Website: home-depot
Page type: payment
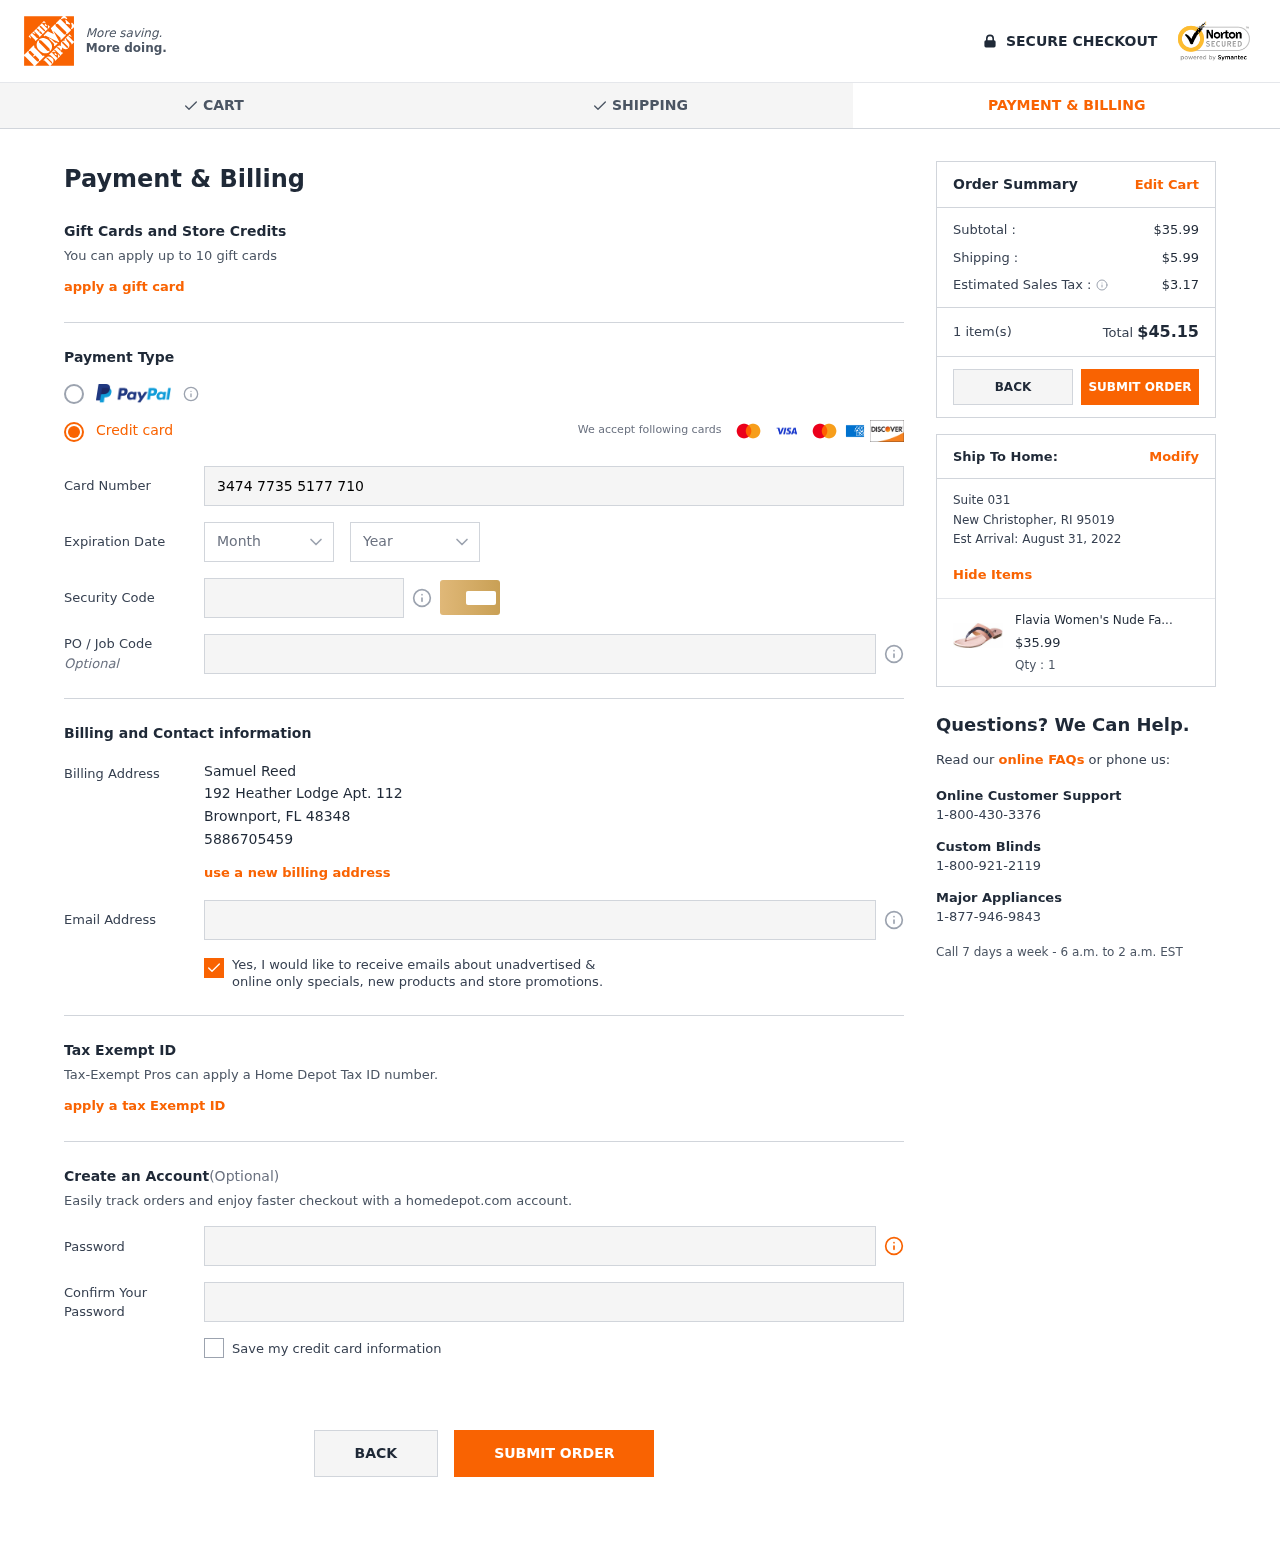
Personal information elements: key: PII_CARD_CVV
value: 3878
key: PII_CARD_EXPIRY_MONTH
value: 07
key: PII_CARD_EXPIRY_YEAR
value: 29
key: PII_CARD_NUMBER
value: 3474 7735 5177 710
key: PII_CITY
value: Brownport
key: PII_CITY2
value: New Christopher
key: PII_EMAIL
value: samuelreed@gmail.com
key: PII_FULLNAME
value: Samuel Reed
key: PII_PHONE
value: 5886705459
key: PII_POSTCODE
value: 48348
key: PII_POSTCODE2
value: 95019
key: PII_STATE_ABBR
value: FL
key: PII_STATE_ABBR2
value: RI
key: PII_STREET
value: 192 Heather Lodge Apt. 112
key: PII_STREET2
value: Suite 031
Product elements: key: PRODUCT1_NAME
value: Flavia Women's Nude Fashion Slippers-8 UK (40 EU) (9 US) (FL/213/NUD)
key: PRODUCT1_PRICE
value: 35.99
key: PRODUCT1_QUANTITY
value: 1
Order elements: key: ORDER_SUBTOTAL
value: $35.99
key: ORDER_SHIPPING_COST
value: $5.99
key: ORDER_TAX
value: $3.17
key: ORDER_NUM_ITEMS
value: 1 item(s)
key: ORDER_TOTAL
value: $45.15
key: ORDER_DELIVERY_DATE
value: August 31, 2022